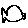
Label: fish